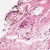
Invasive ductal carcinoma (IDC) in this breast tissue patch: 0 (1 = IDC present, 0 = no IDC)